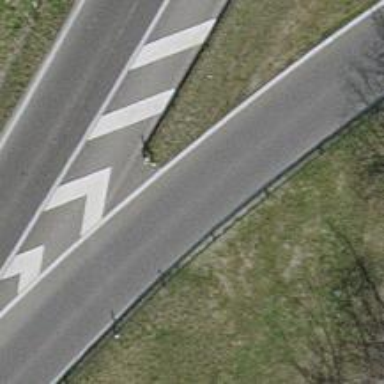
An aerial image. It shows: Motorway link.